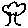
Label: tree